Field crop: maize
Growth stage: 2
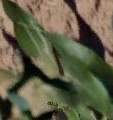
Species: maize